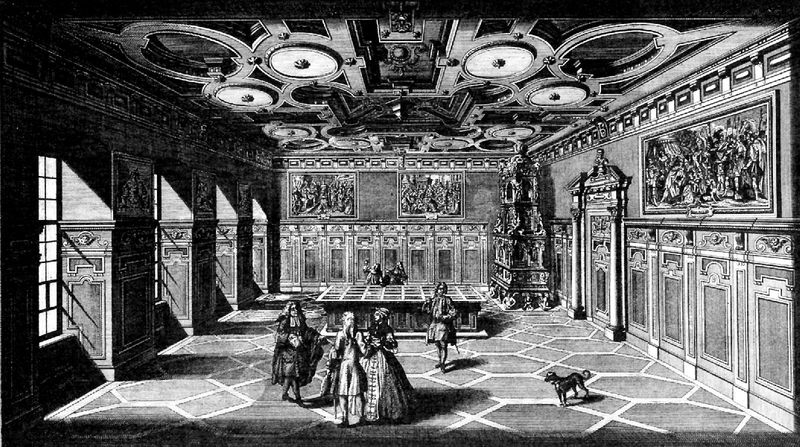
Titel: Rathaus in Augsburg
Künstler: Elias Holl
Standort: Augsburg, Maximilianstraße (EU - D - B)
Schlagwörter: gemälde, schatten, menschen, fenster, frankreich, licht, tür, hund, gesellschaft, barock, bild, sonne, decke, perücke, saal, ornamente, stich, schwarzweiß, kacheln, kunst, ausstellung, wandschmuck, portal, empfang, museum, lichtsituation, 1600, 1900, 1800, 1700, 1602, fäulen, 1601